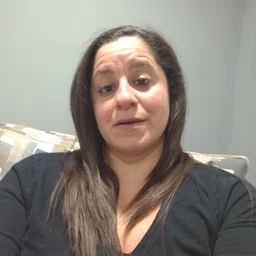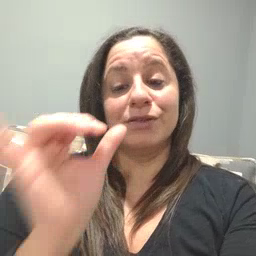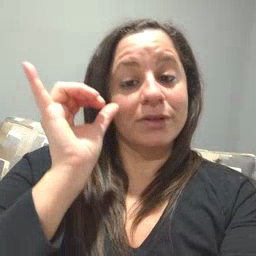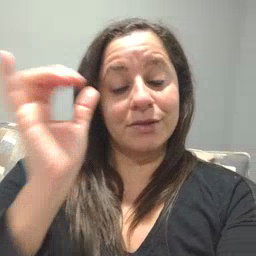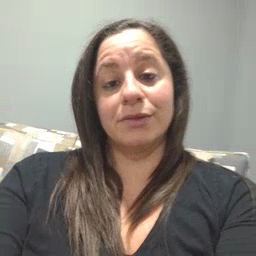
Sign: yesterday